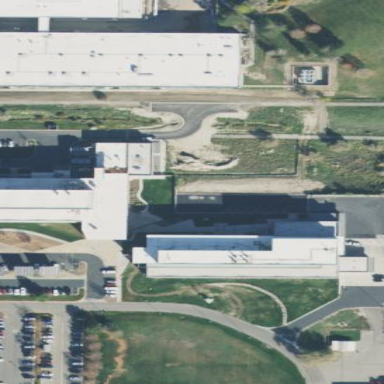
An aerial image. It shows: Building.